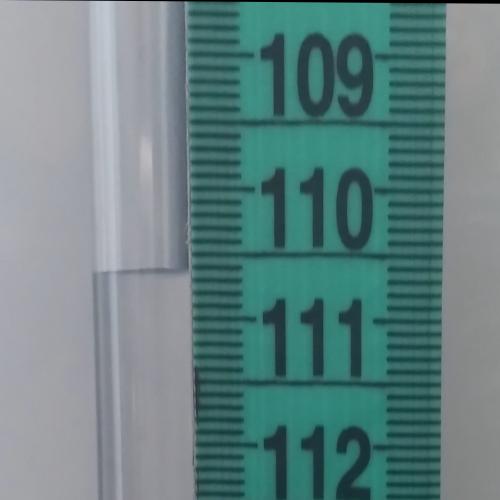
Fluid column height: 110.6 cm